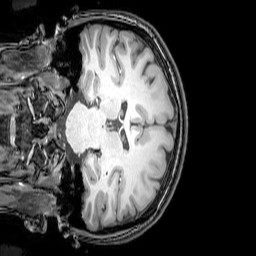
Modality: T1w
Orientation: coronal
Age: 24
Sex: female
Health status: healthy
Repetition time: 0.081 s
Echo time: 0.037 s